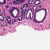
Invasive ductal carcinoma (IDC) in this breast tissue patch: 0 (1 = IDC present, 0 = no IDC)